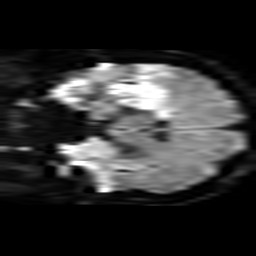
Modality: TRACE
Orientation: coronal
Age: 41
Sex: male
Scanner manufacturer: philips
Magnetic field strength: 3 T
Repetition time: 3.346 s
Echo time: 0.076 s